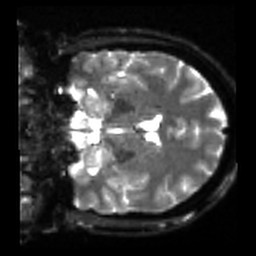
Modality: sbref
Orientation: coronal
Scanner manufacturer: siemens
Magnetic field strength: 3 T
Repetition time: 4 s
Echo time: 0.0594 s